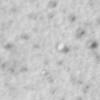
Label: no_change